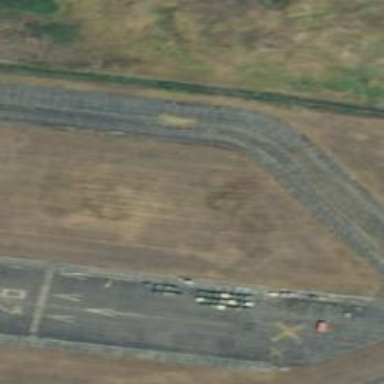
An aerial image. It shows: Image of taxiway at airport.